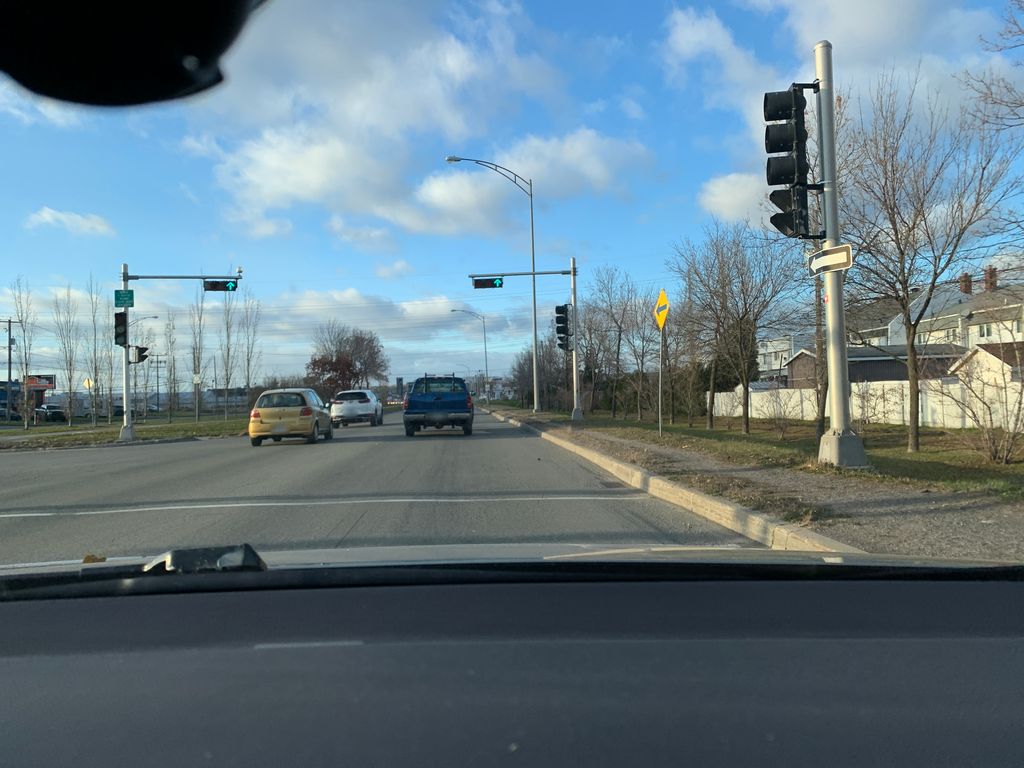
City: quebec_city